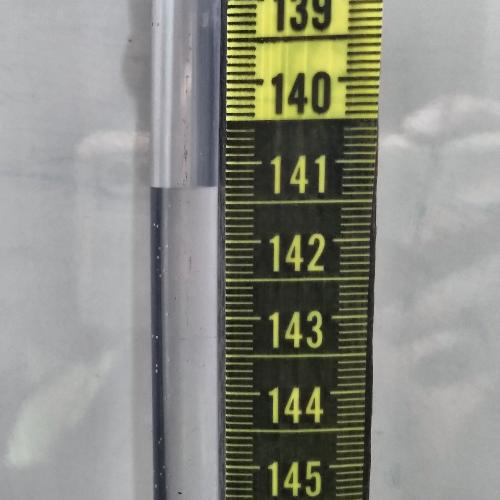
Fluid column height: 141.3 cm